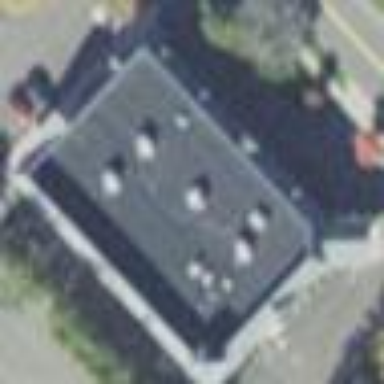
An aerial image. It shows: Building.